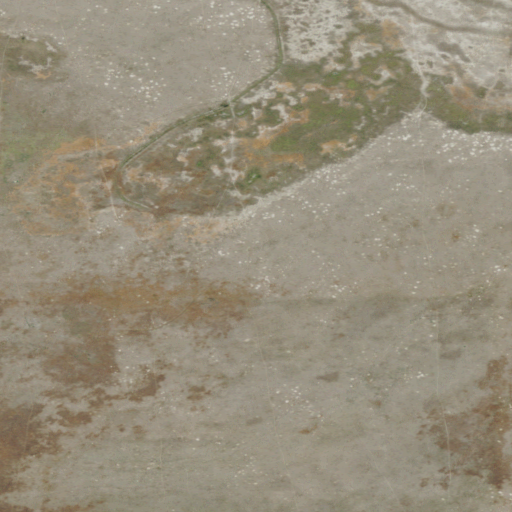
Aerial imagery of valley in Montana named Crossen Coulee containing grassland and shrub